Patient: sex M, age 56
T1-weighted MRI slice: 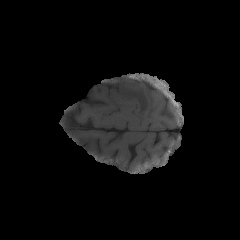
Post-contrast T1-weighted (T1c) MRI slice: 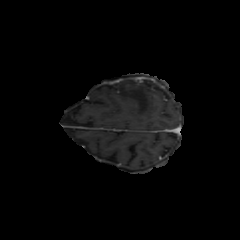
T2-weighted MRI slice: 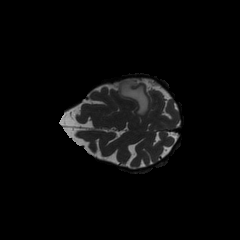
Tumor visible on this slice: yes
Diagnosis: Glioblastoma, IDH-wildtype
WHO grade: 4